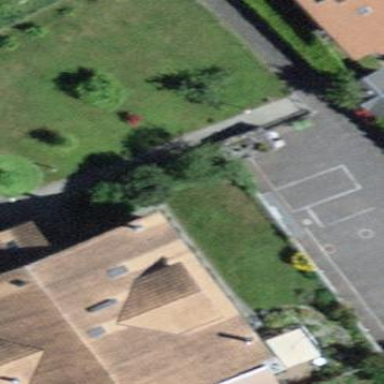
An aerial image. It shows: Residential building.